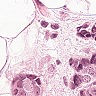
Metastatic tissue present: yes